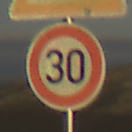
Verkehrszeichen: Geschwindigkeit30
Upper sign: KreuzungOderEinmuendung
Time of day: SunriseSunset
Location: Outdoor (Nature)
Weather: PartlyCloudy
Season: Summer
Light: Natural